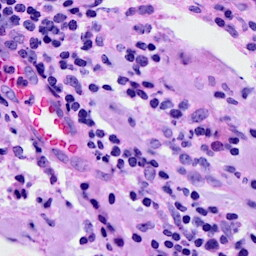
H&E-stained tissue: Breast